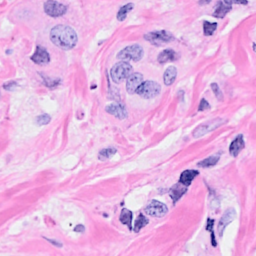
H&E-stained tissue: Breast